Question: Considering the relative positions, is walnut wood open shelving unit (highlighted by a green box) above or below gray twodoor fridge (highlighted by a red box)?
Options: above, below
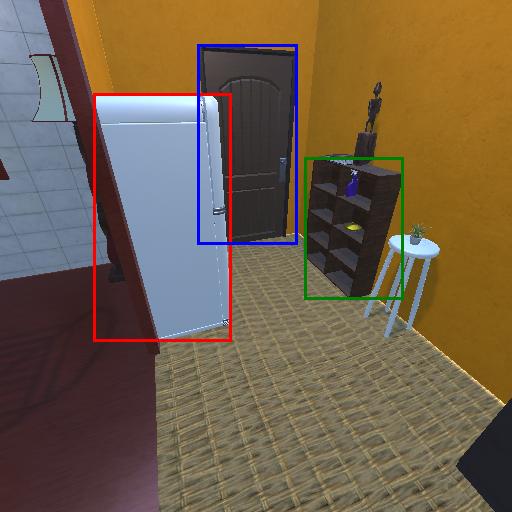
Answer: above